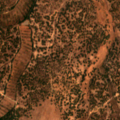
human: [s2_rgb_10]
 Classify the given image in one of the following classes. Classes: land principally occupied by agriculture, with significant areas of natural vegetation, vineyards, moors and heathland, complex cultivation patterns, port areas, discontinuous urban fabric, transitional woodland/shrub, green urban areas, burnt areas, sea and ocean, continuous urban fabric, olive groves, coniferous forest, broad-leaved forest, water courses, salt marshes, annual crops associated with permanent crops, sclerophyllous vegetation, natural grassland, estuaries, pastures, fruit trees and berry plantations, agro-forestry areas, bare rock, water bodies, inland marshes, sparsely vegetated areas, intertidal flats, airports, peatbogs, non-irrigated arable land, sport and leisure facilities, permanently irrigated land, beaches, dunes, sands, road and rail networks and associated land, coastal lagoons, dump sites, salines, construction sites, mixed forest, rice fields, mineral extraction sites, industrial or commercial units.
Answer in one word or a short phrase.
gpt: pastures, agro-forestry areas